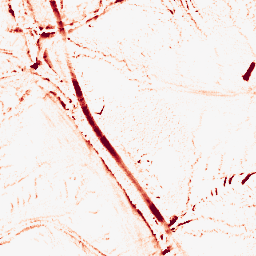
Category: morphological
Decomposition family: morphological
Decomposition parameters: operation: opening
size: 5
Upsampling method: sinc_blackman
Upsampling parameters: scale: 2
kernel_size: 8
Upsampling scale: 2